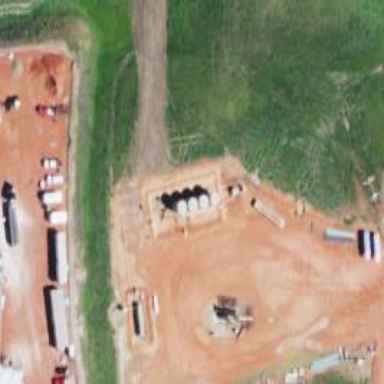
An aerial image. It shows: Storage tank with man-made structure.